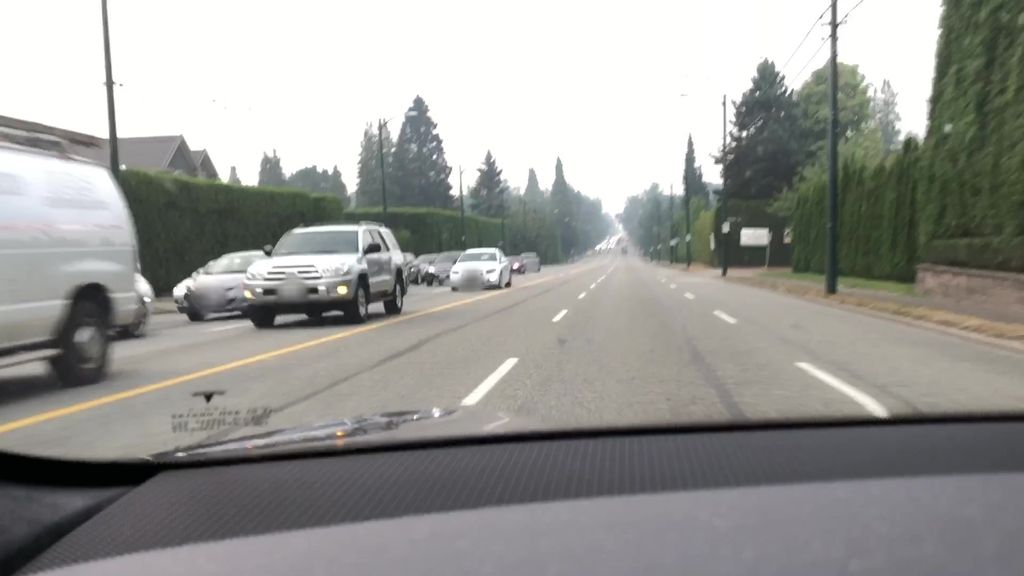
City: vancouver